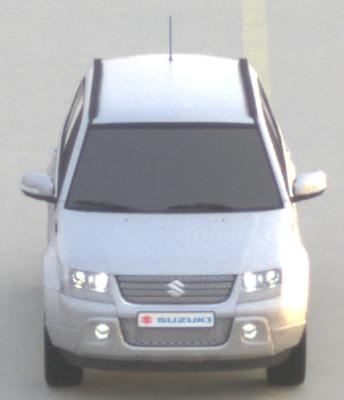
Make: Suzuki
Model: Grand Vitara
Detailed model: Gen. 1 JT
Model produced from: 2009
Model produced until: 2012
Doors: 5
Color: white
Road condition: dry road
Daytime: sunrise or sunset
Contrast: low contrast